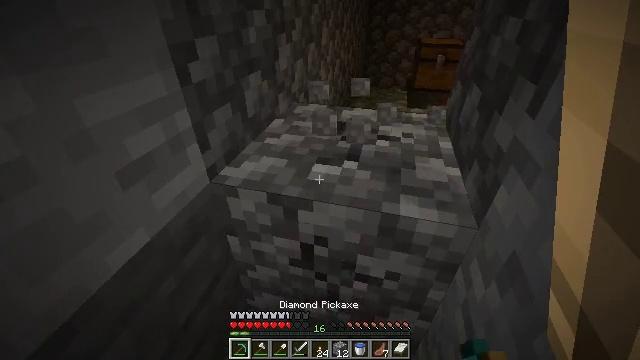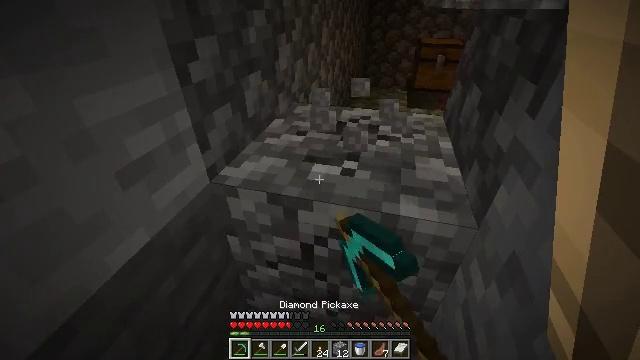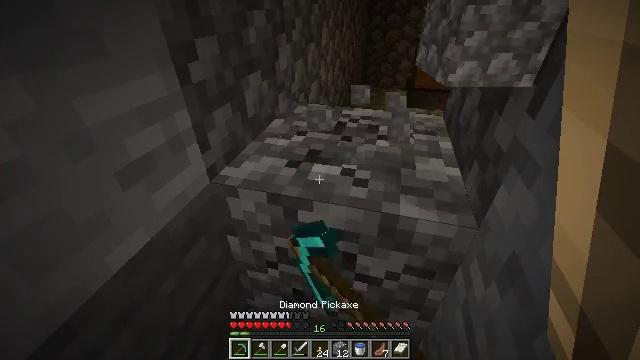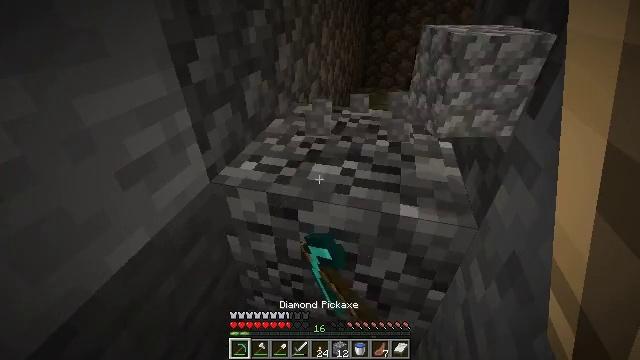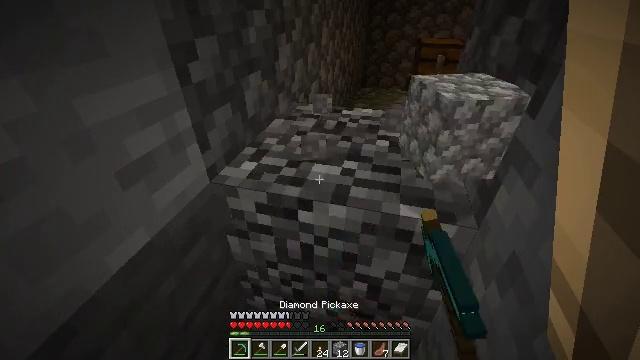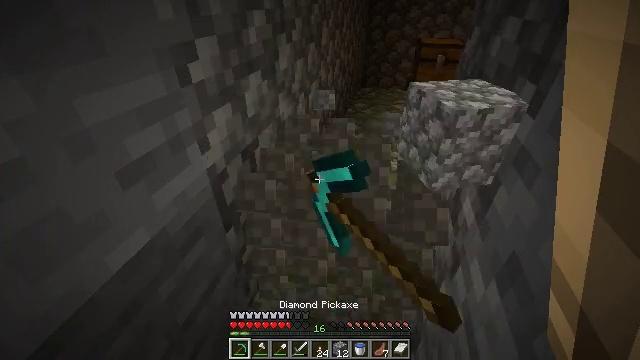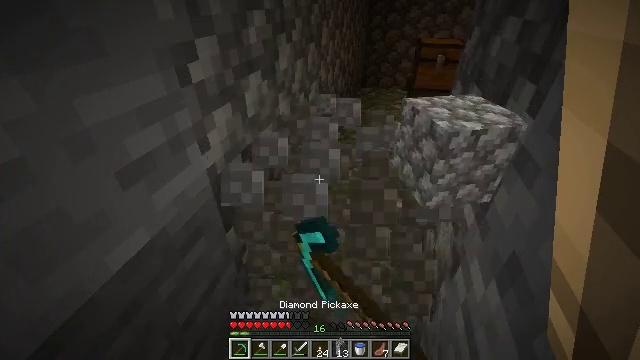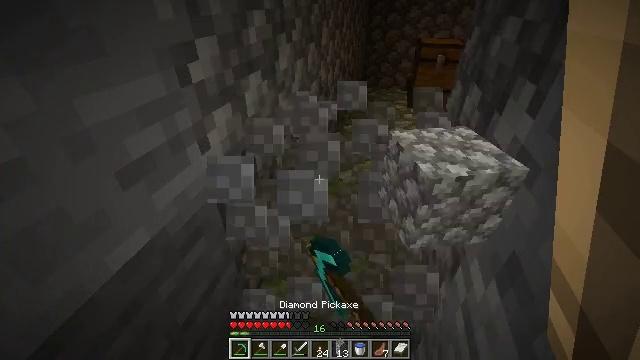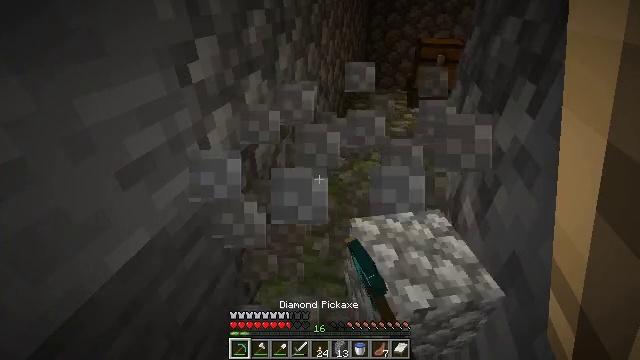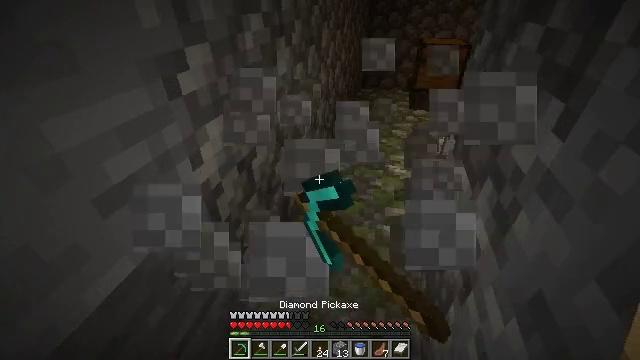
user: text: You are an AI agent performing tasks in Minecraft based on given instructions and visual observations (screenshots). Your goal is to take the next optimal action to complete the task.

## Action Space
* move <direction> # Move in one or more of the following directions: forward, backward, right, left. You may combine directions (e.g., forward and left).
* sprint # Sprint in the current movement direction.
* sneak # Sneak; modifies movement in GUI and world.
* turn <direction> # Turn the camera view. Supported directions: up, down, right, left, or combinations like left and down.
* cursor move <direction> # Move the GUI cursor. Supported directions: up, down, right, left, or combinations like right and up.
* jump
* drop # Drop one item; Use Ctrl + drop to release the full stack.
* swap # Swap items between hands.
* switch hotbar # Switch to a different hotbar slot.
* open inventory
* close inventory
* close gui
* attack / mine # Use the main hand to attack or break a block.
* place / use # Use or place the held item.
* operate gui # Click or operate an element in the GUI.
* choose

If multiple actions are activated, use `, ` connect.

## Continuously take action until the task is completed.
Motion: motion action
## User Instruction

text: Digging the cobblestone underground.
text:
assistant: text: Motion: attack / mine
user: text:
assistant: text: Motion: attack / mine
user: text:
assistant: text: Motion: attack / mine
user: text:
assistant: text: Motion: attack / mine
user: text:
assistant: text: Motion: attack / mine
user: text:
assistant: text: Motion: attack / mine
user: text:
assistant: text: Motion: attack / mine
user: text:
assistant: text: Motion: attack / mine
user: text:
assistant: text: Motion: move forward
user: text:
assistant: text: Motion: no_op